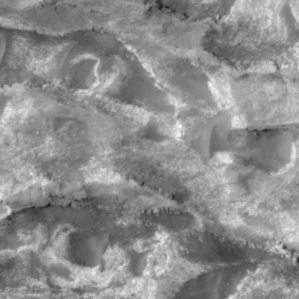
Label: non_frost